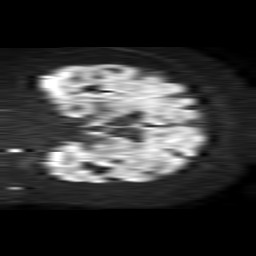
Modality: TRACE
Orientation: coronal
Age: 75
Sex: female
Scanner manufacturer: philips
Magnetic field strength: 1.5 T
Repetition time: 4.6 s
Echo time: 0.08826 s